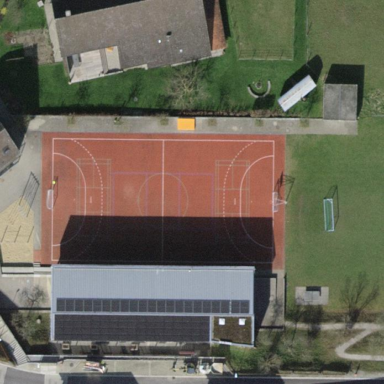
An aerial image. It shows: Multi-sport pitch with tartan surface.